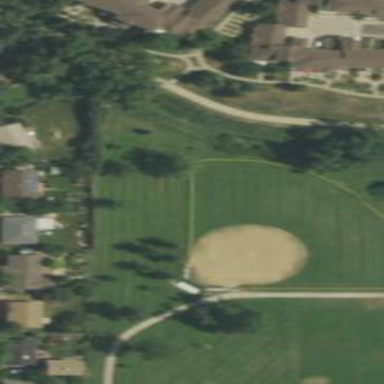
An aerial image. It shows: Baseball pitch for leisure and sports activities.